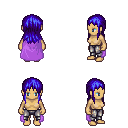
a pixel art fantasy rpg character, female body template, human, tanned skin, lavender cape, metal pants, blue unkempt hairstyle, four views (front, back, left, right), 2x2 character sprite sheet, small pixel art, hard edges, no anti-aliasing